Question: I am trying to make an MVC project using gradle and Spring4.
'''
@Bean
public UrlBasedViewResolver viewResolver() {
InternalResourceViewResolver resolver = new InternalResourceViewResolver();
resolver.setPrefix("/WEB-INF/jsp/");
resolver.setSuffix(".jsp");
return resolver;
}
...
@RequestMapping("/home")
public String welcome() {
return "index";
}
'''

But when I run using gradle jettyRun I get...
'''
http://localhost:8080/personal-war/home
HTTP ERROR 404
Problem accessing /personal-war/WEB-INF/jsp/index.jsp. Reason:
NOT_FOUND
'''
'''
<?xml version="1.0" encoding="UTF-8"?>
<web-app xmlns:xsi="http://www.w3.org/2001/XMLSchema-instance"
xmlns="http://java.sun.com/xml/ns/javaee" xsi:schemaLocation="http://java.sun.com/xml/ns/javaee http://java.sun.com/xml/ns/javaee/web-app_3_0.xsd"
version="3.0">
<display-name>Spring MVC Application</display-name>
<servlet>
<servlet-name>mvc-dispatcher</servlet-name>
<servlet-class>org.springframework.web.servlet.DispatcherServlet</servlet-class>
<init-param>
<param-name>contextClass</param-name>
<param-value>org.springframework.web.context.support.AnnotationConfigWebApplicationContext</param-value>
</init-param>
<init-param>
<param-name>contextConfigLocation</param-name>
<param-value>com.proj.spring.config</param-value>
</init-param>
<load-on-startup>1</load-on-startup>
</servlet>
<servlet-mapping>
<servlet-name>mvc-dispatcher</servlet-name>
<url-pattern>/*</url-pattern>
</servlet-mapping>
</web-app>
'''
I added this line
'''
@Override
public void configureDefaultServletHandling(DefaultServletHandlerConfigurer configurer) {
configurer.enable();
}
'''
but then only html renders the server side stuff isn't working
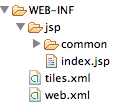
Answer: First, you need to know that Servlet containers (I'll assume Jetty too) have a Servlet for rendering JSPs. This Servlet is typically extension mapped to '*.jsp'.
The <URL>
>
1. The container will try to find an exact match of the path of the request to the path of the servlet. A successful match selects the servlet.
2. The container will recursively try to match the longest path-prefix. This is done by stepping down the path tree a directory at a time, using the '/' character as a path separator. The longest match determines the servlet selected.
3. If the last segment in the URL path contains an extension (e.g. .jsp), the servlet container will try to match a servlet that handles requests for the extension. An extension is defined as the part of the last segment after the last '.' character.
4. If neither of the previous three rules result in a servlet match, the container will > attempt to serve content appropriate for the resource requested. If a "default" servlet is defined for the application, it will be used. Many containers provide an implicit default servlet for serving content.
In your case, when you forward to
'''
/WEB-INF/jsp/index.jsp
'''
The Servlet container will match that path to your 'DispatcherServlet' mapped to
'''
/*
'''
This happens before the container could match the JSP servlet mapped to '*.jsp'.
It therefore uses your 'DispatcherServlet' to 'service(..)' the request. But your 'DispatcherServlet' does not have a handler for
'''
/WEB-INF/jsp/index.jsp
'''
The simple solution would be to map your 'DispatcherServlet' to
'''
/
'''
and have it be the fallback 'Servlet' if no match is found.